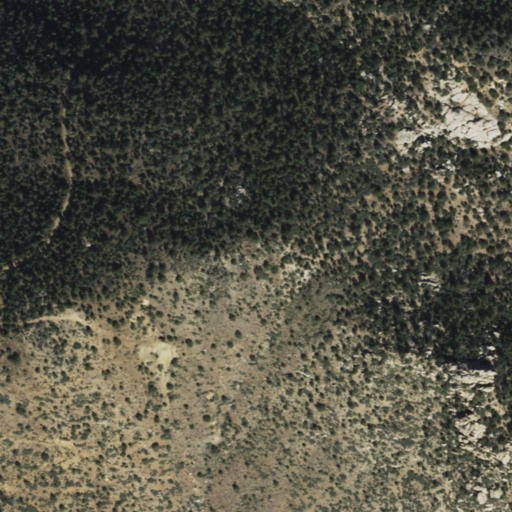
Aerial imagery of mountain in Arizona named Stockton Hill containing evergreen forest and shrub